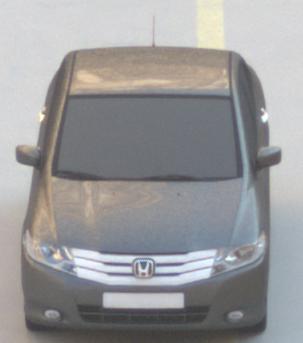
Make: Honda
Model: City
Detailed model: Gen. 6
Model produced from: 2008
Model produced until: 2013
Doors: 4
Color: gray
Road condition: dry road
Daytime: morning or afternoon
Contrast: low contrast